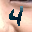
Label: 4